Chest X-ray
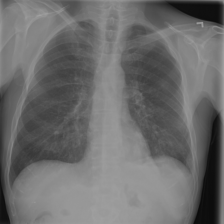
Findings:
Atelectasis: negative
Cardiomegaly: negative
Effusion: positive
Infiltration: negative
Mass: negative
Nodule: positive
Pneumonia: negative
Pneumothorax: negative
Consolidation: negative
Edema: negative
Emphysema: negative
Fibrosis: negative
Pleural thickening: positive
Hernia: negative